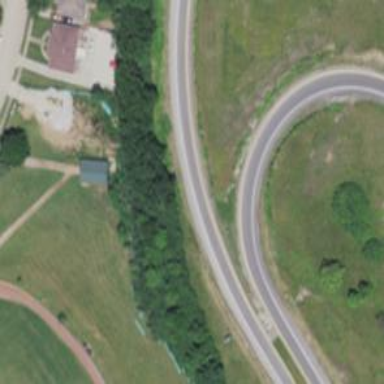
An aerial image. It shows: Asphalt motorway link.